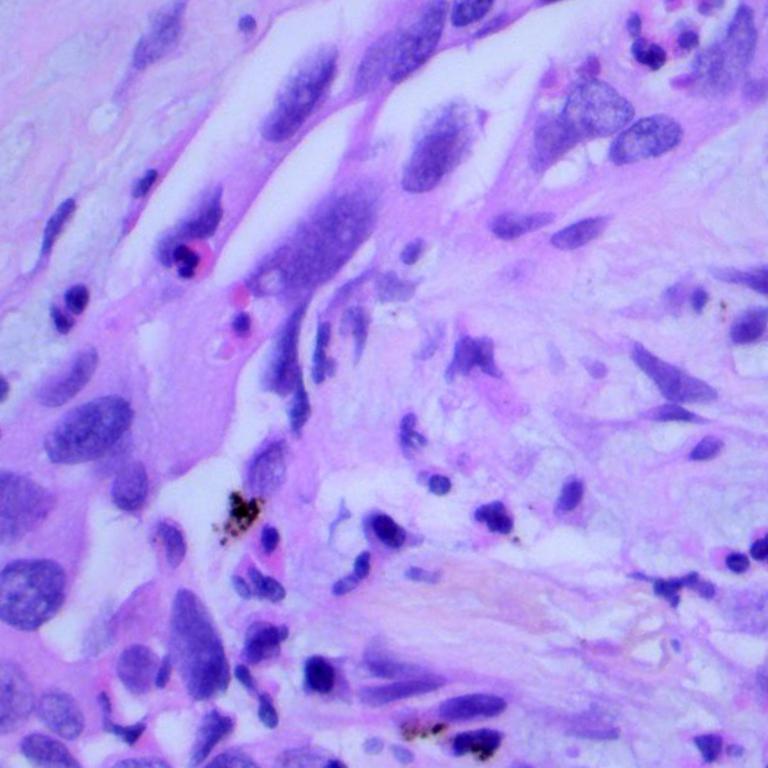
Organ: lung
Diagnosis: adenocarcinomas